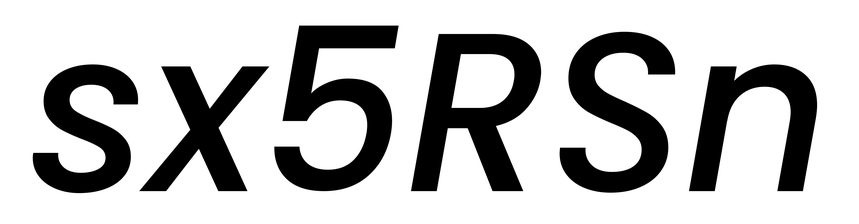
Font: Poppins-MediumItalic